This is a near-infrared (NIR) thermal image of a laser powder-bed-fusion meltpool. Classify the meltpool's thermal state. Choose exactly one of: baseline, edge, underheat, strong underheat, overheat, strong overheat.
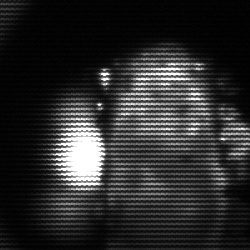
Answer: strong underheat